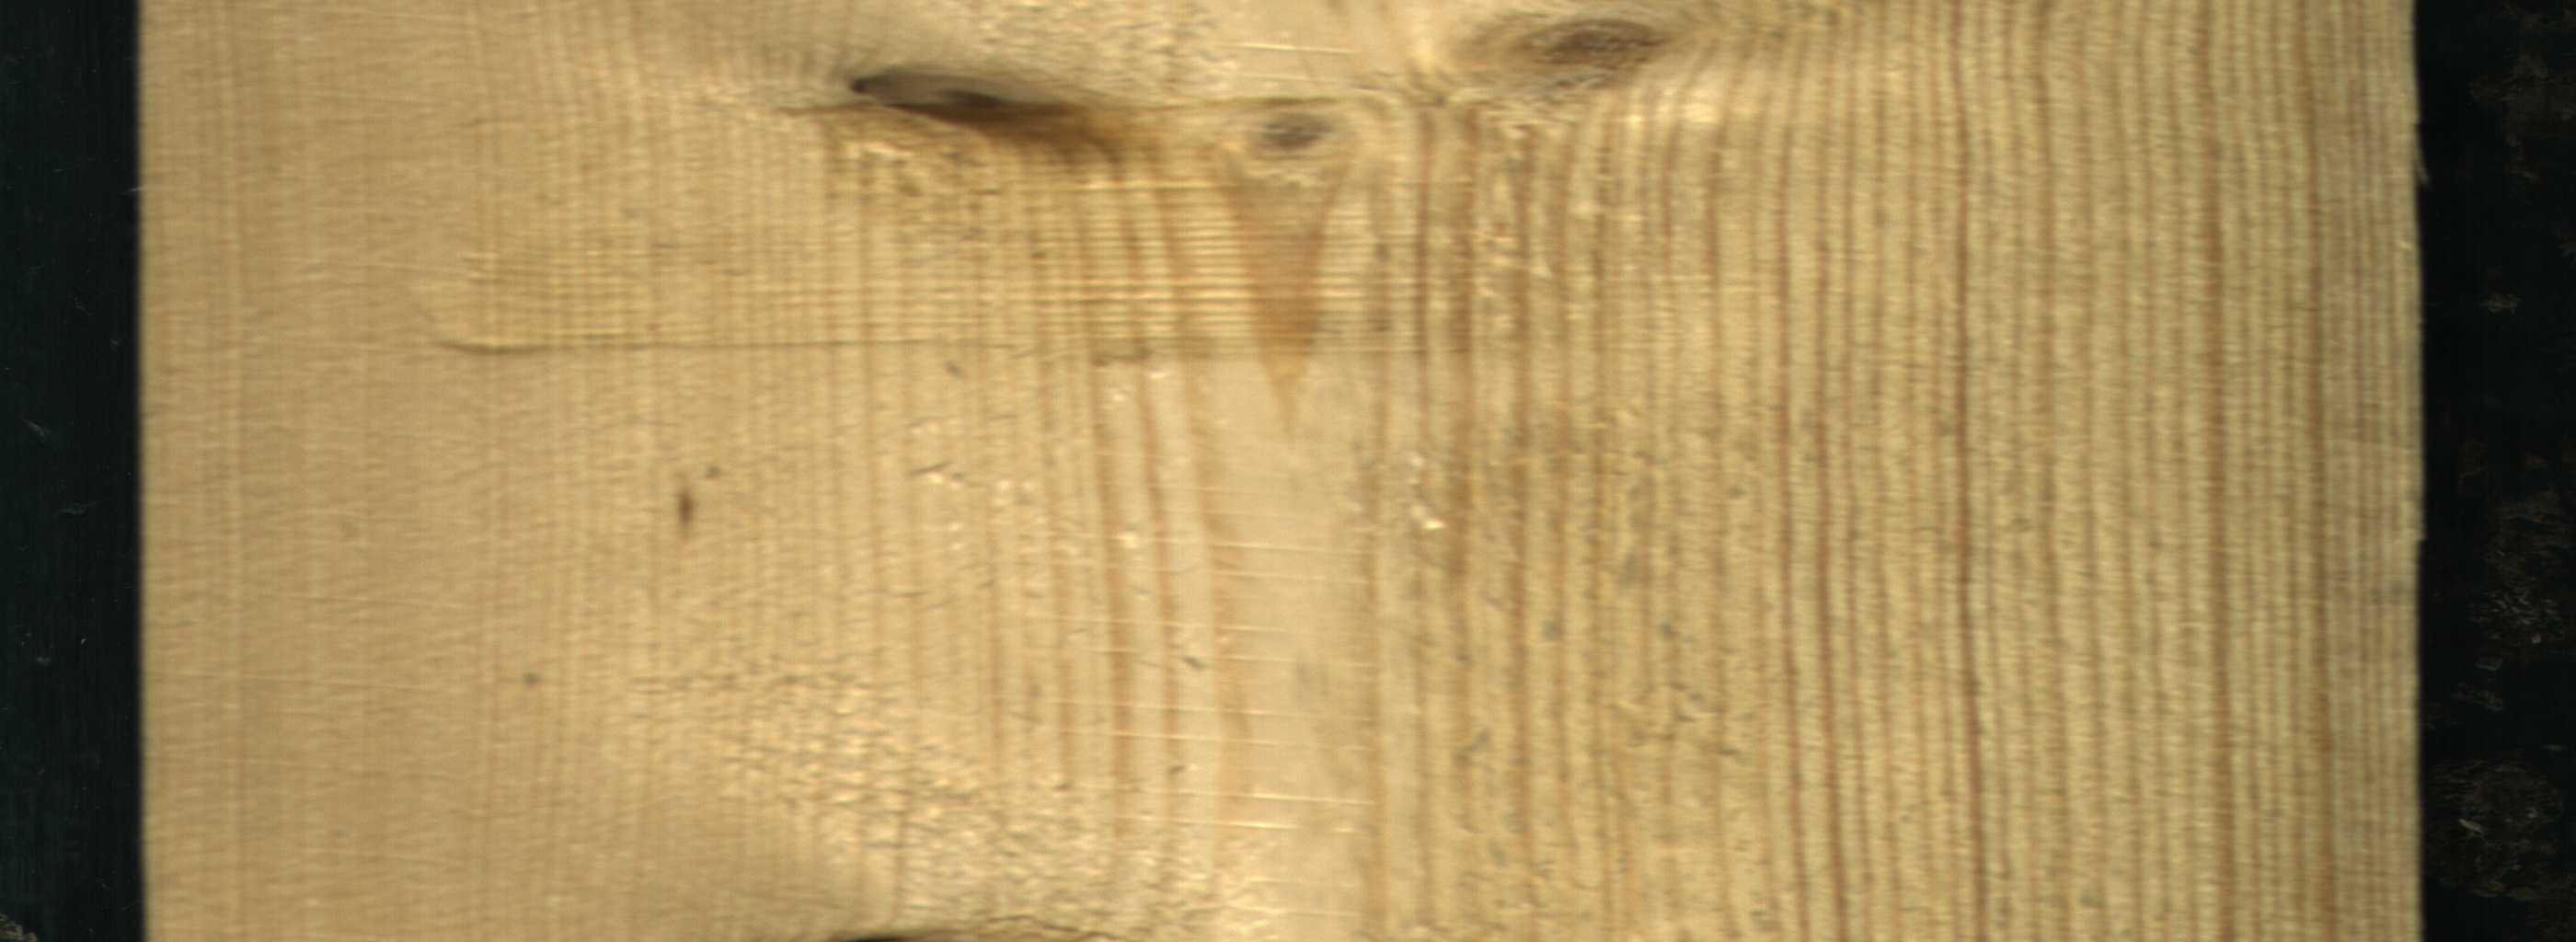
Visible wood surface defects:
Live_Knot
Live_Knot
Live_Knot
Live_Knot